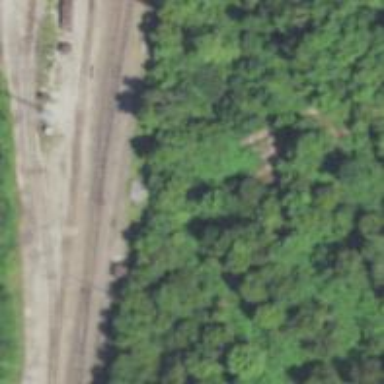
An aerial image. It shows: Outdoor signal box located at the railway marked with the reference "VALLEY".